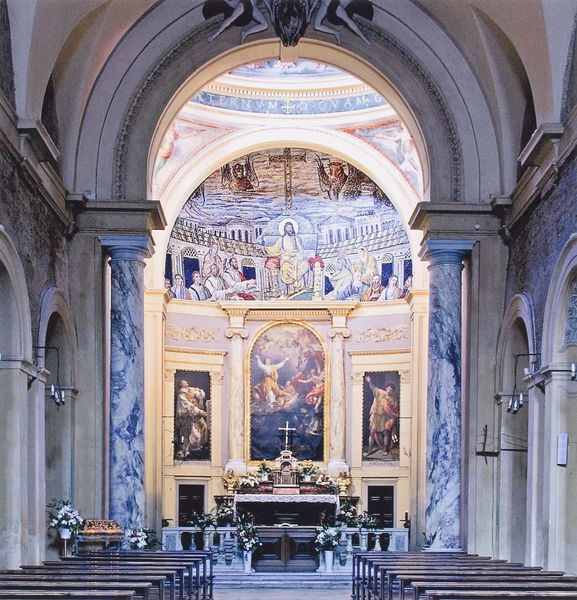
Titel: Santa Pudenziana
Schlagwörter: gemälde, gott, stadt, blumen, hell, licht, marmor, pfeiler, säule, säulen, architektur, barock, bibel, innenraum, kirche, gold, decke, rund, engel, bogen, bank, rundbogen, kuppel, gestühl, ornamente, wandmalerei, kerzen, stuck, bemalt, halle, foto, bögen, gewölbe, kreuz, religion, dom, beten, altar, bänke, kapitelle, fries, wappen, kirchenbank, kirchenschiff, kirchenbänke, christus, jesus, apsis, rundbögen, fresken, chor, heilige, fresko, jünger, heilig, maria, altarbild, geschmückt, tabernakel, freko